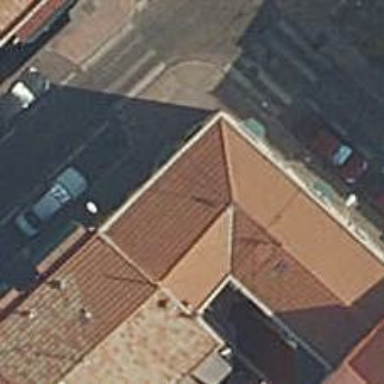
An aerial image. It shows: Restaurant.